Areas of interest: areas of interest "Jiu Zhou Bio Industrial Park"
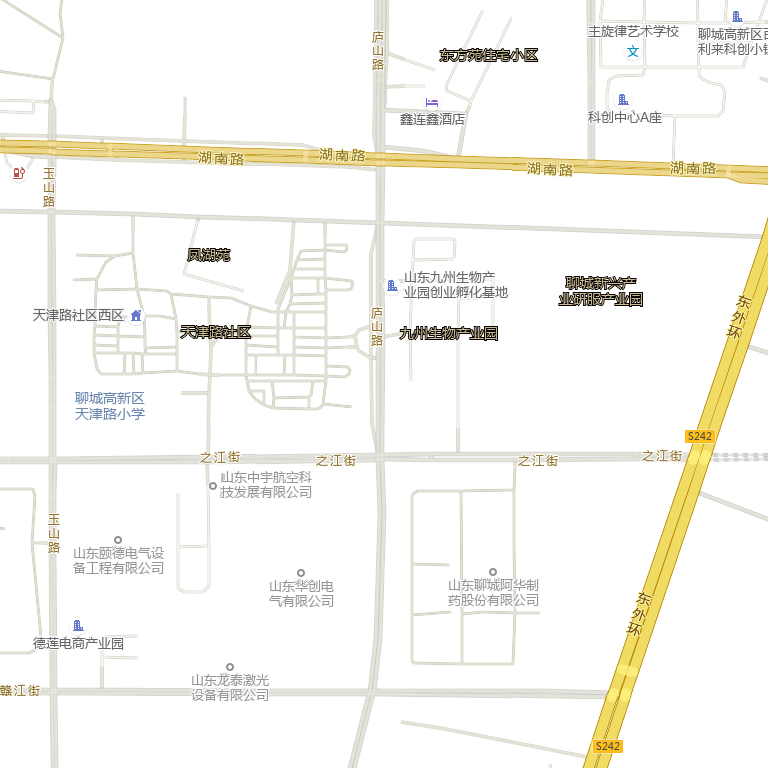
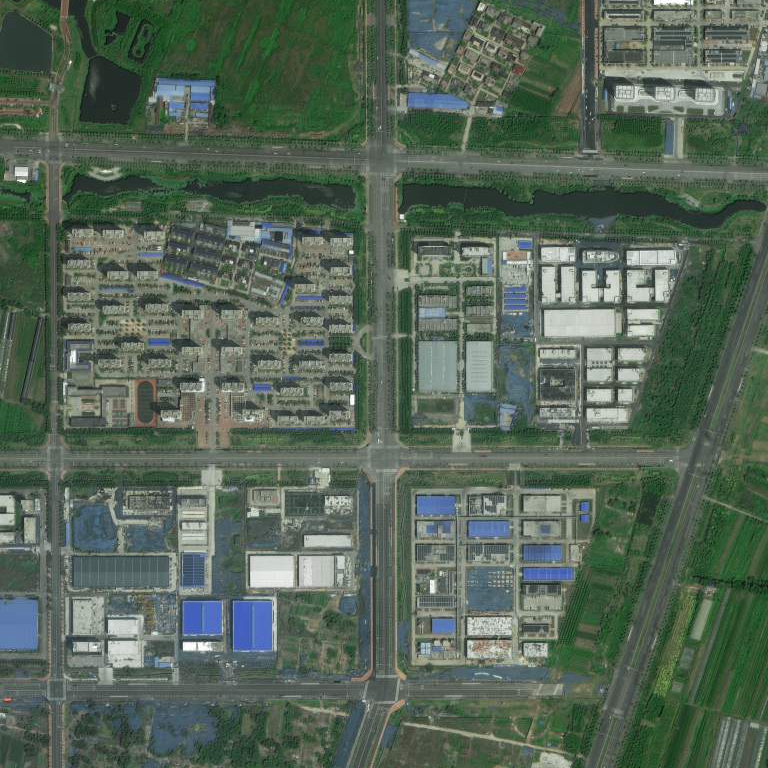